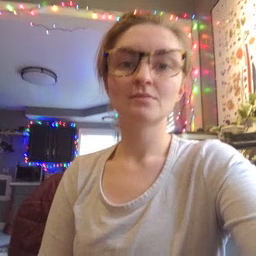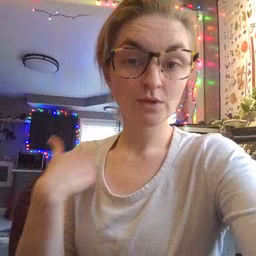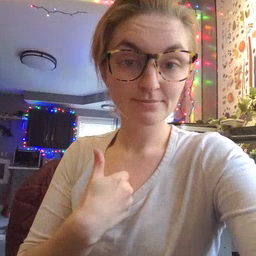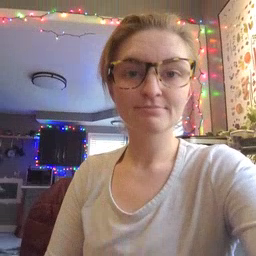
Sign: jacket